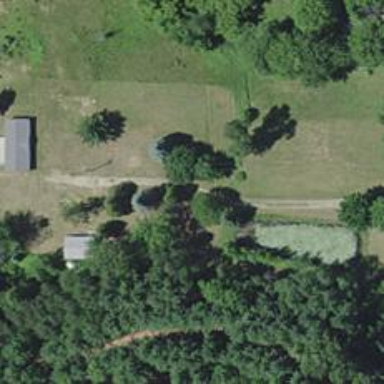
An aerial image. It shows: Driveway leading to service road.